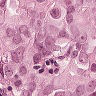
Metastatic tissue present: yes